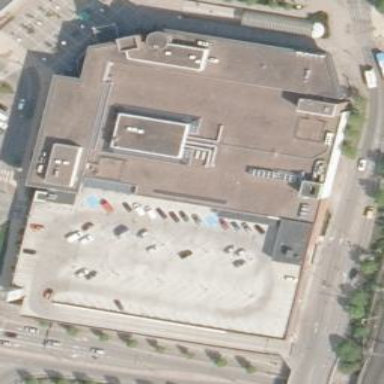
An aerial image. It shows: Black building with salmon-colored roof.